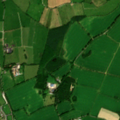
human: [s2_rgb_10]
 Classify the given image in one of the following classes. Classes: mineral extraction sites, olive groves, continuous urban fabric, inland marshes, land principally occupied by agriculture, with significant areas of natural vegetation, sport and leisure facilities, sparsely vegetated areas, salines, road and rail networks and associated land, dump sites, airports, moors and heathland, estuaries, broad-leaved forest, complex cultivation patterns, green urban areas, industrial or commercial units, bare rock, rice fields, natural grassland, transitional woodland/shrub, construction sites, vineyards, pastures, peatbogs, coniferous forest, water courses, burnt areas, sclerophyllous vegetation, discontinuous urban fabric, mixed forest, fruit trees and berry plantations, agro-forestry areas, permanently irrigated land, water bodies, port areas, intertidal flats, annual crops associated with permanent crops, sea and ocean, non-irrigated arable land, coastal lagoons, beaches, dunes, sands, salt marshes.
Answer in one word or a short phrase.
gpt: non-irrigated arable land, pastures